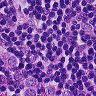
Metastatic tissue present: yes